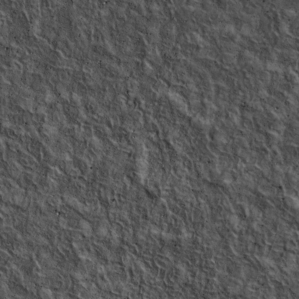
Label: non_frost